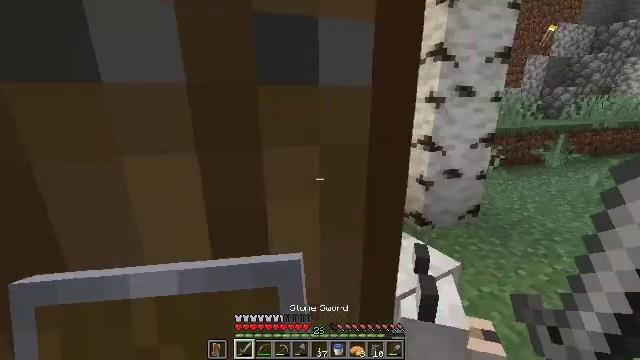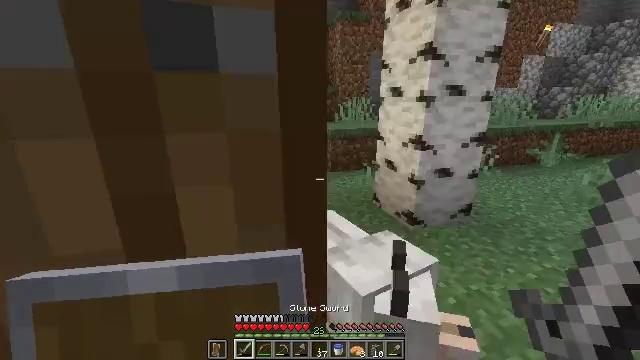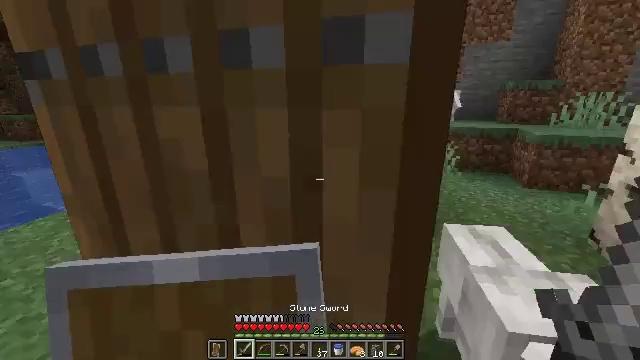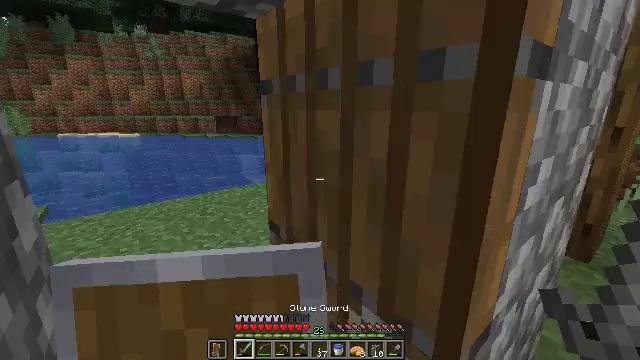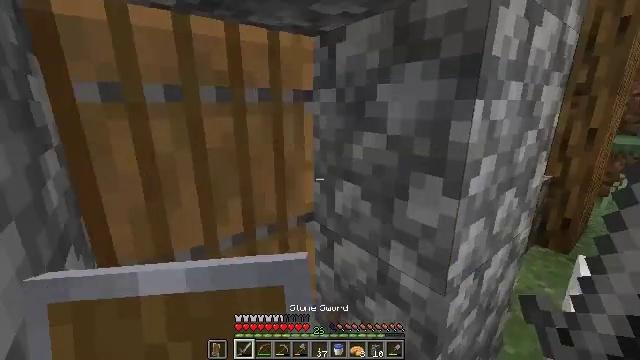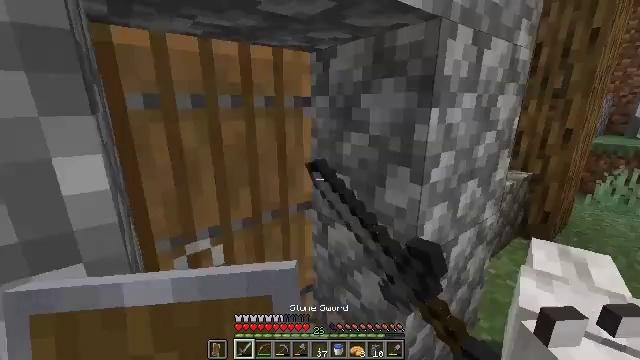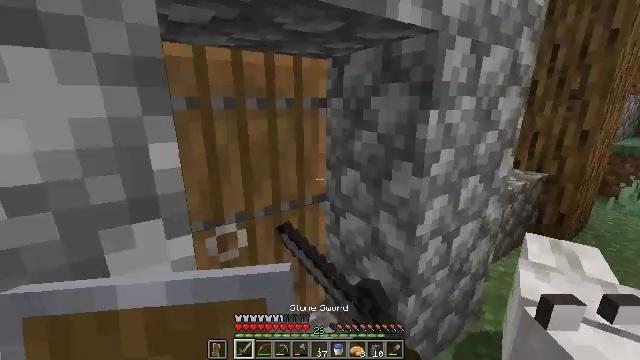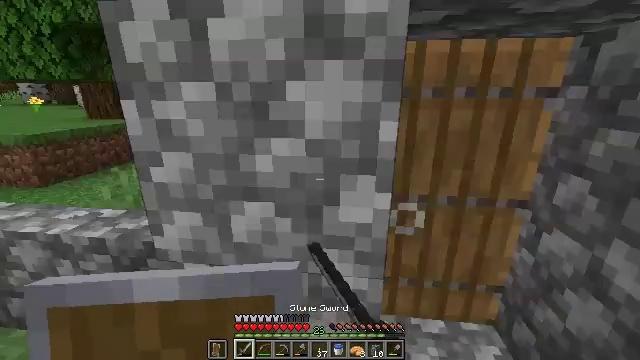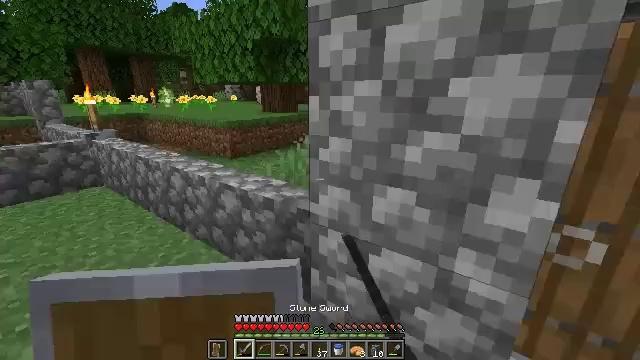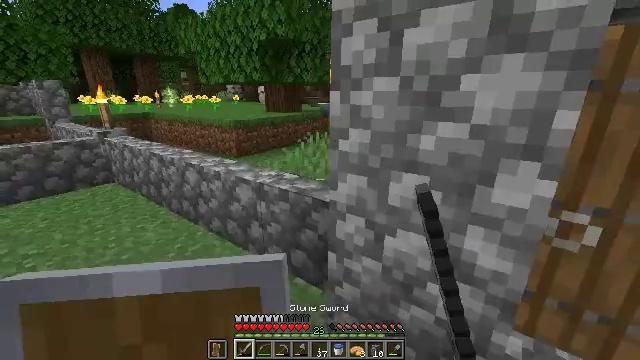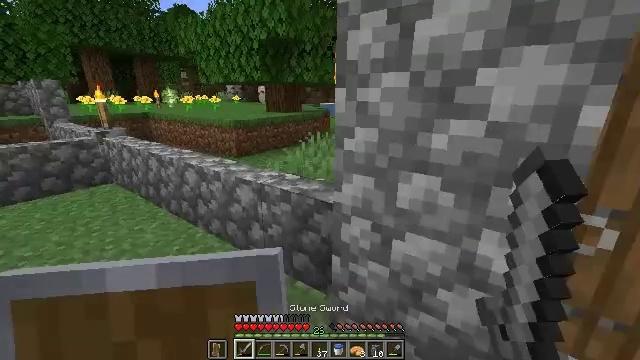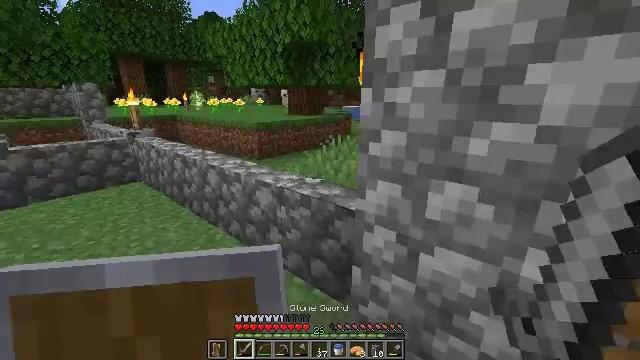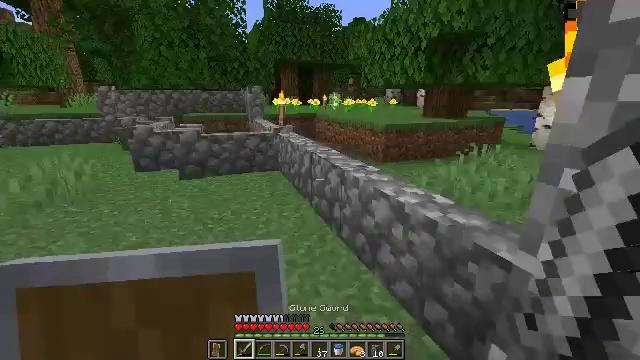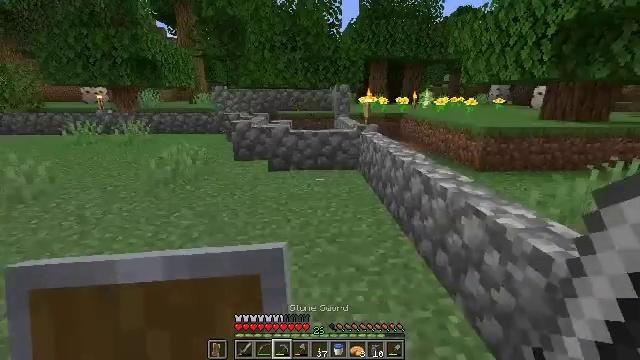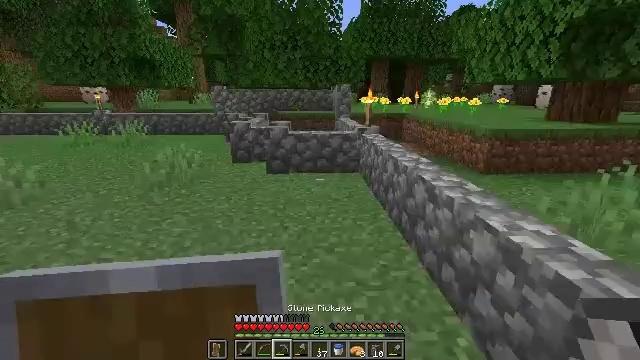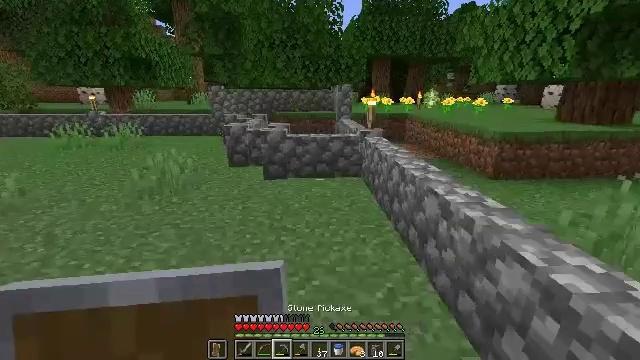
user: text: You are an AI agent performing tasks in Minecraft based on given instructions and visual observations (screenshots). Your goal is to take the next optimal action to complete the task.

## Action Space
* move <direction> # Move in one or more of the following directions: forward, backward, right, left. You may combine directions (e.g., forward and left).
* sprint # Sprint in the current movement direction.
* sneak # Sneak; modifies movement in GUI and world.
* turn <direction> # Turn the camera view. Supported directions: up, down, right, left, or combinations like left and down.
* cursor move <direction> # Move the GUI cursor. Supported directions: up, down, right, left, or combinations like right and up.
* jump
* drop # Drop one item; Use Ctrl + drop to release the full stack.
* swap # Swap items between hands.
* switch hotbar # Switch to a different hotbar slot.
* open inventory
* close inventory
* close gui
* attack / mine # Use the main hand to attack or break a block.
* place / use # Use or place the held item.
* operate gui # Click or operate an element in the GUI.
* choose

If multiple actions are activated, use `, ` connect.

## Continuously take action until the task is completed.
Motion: motion action
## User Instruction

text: Hold left click to mine the cobblestone wall.
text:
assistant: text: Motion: move back and move right
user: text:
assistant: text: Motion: move back and move right, turn left
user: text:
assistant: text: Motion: move back, turn left and up
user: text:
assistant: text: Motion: move back, use / place
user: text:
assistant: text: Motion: move back, use / place
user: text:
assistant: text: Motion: move back, turn left
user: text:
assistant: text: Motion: move back, turn left and down
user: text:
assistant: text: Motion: move back, turn left
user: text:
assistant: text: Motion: move forward
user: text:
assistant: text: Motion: move forward
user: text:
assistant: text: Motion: move forward, turn left
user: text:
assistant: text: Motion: move forward, turn left
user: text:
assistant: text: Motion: move forward, turn left, switch to hotbar 3
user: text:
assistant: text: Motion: move forward, switch to hotbar 3
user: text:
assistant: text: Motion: move forward, switch to hotbar 3
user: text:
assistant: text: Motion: move forward, turn left
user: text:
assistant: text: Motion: move forward
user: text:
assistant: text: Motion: move forward
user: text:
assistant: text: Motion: move forward
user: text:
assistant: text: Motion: move forward, turn right
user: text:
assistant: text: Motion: move forward, turn right
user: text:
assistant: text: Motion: move forward
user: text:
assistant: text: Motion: move forward
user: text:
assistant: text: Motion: move forward
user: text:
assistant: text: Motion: move forward, attack / mine
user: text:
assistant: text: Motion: move forward, turn right and down, attack / mine
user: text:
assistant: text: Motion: move forward, turn down, attack / mine
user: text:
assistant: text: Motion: move forward, attack / mine
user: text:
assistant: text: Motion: attack / mine
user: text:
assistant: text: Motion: attack / mine